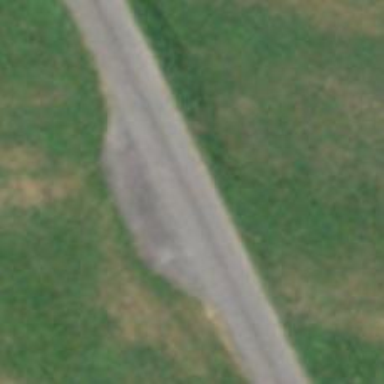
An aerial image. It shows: Passing place on the road.